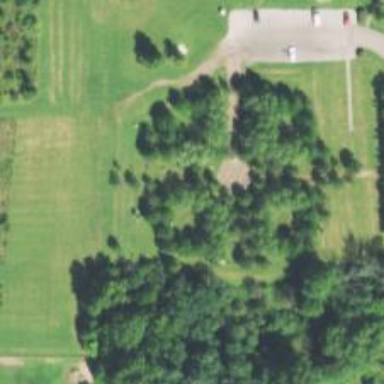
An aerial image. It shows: Memorial site with historic significance.